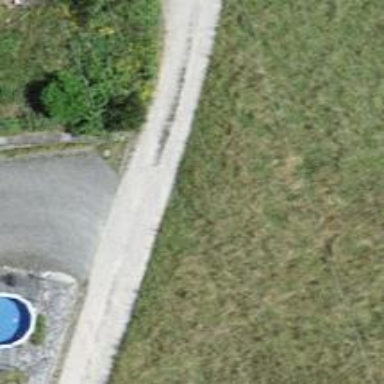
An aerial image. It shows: Residential road with unpaved surface.